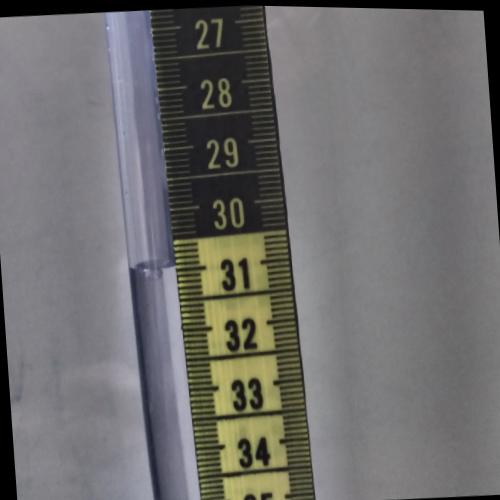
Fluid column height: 30.9 cm